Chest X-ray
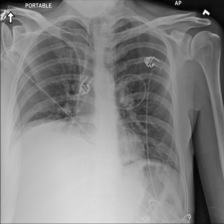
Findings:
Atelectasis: negative
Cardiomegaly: negative
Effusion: positive
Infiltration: positive
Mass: negative
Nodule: negative
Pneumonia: negative
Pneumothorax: negative
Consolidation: negative
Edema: negative
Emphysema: negative
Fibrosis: negative
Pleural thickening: negative
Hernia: negative